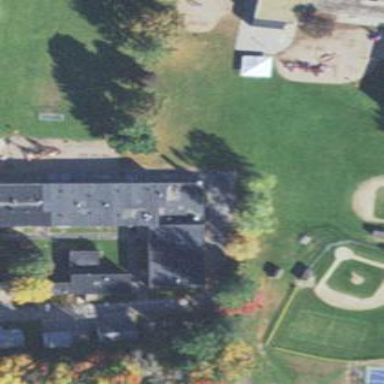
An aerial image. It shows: School.